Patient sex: M
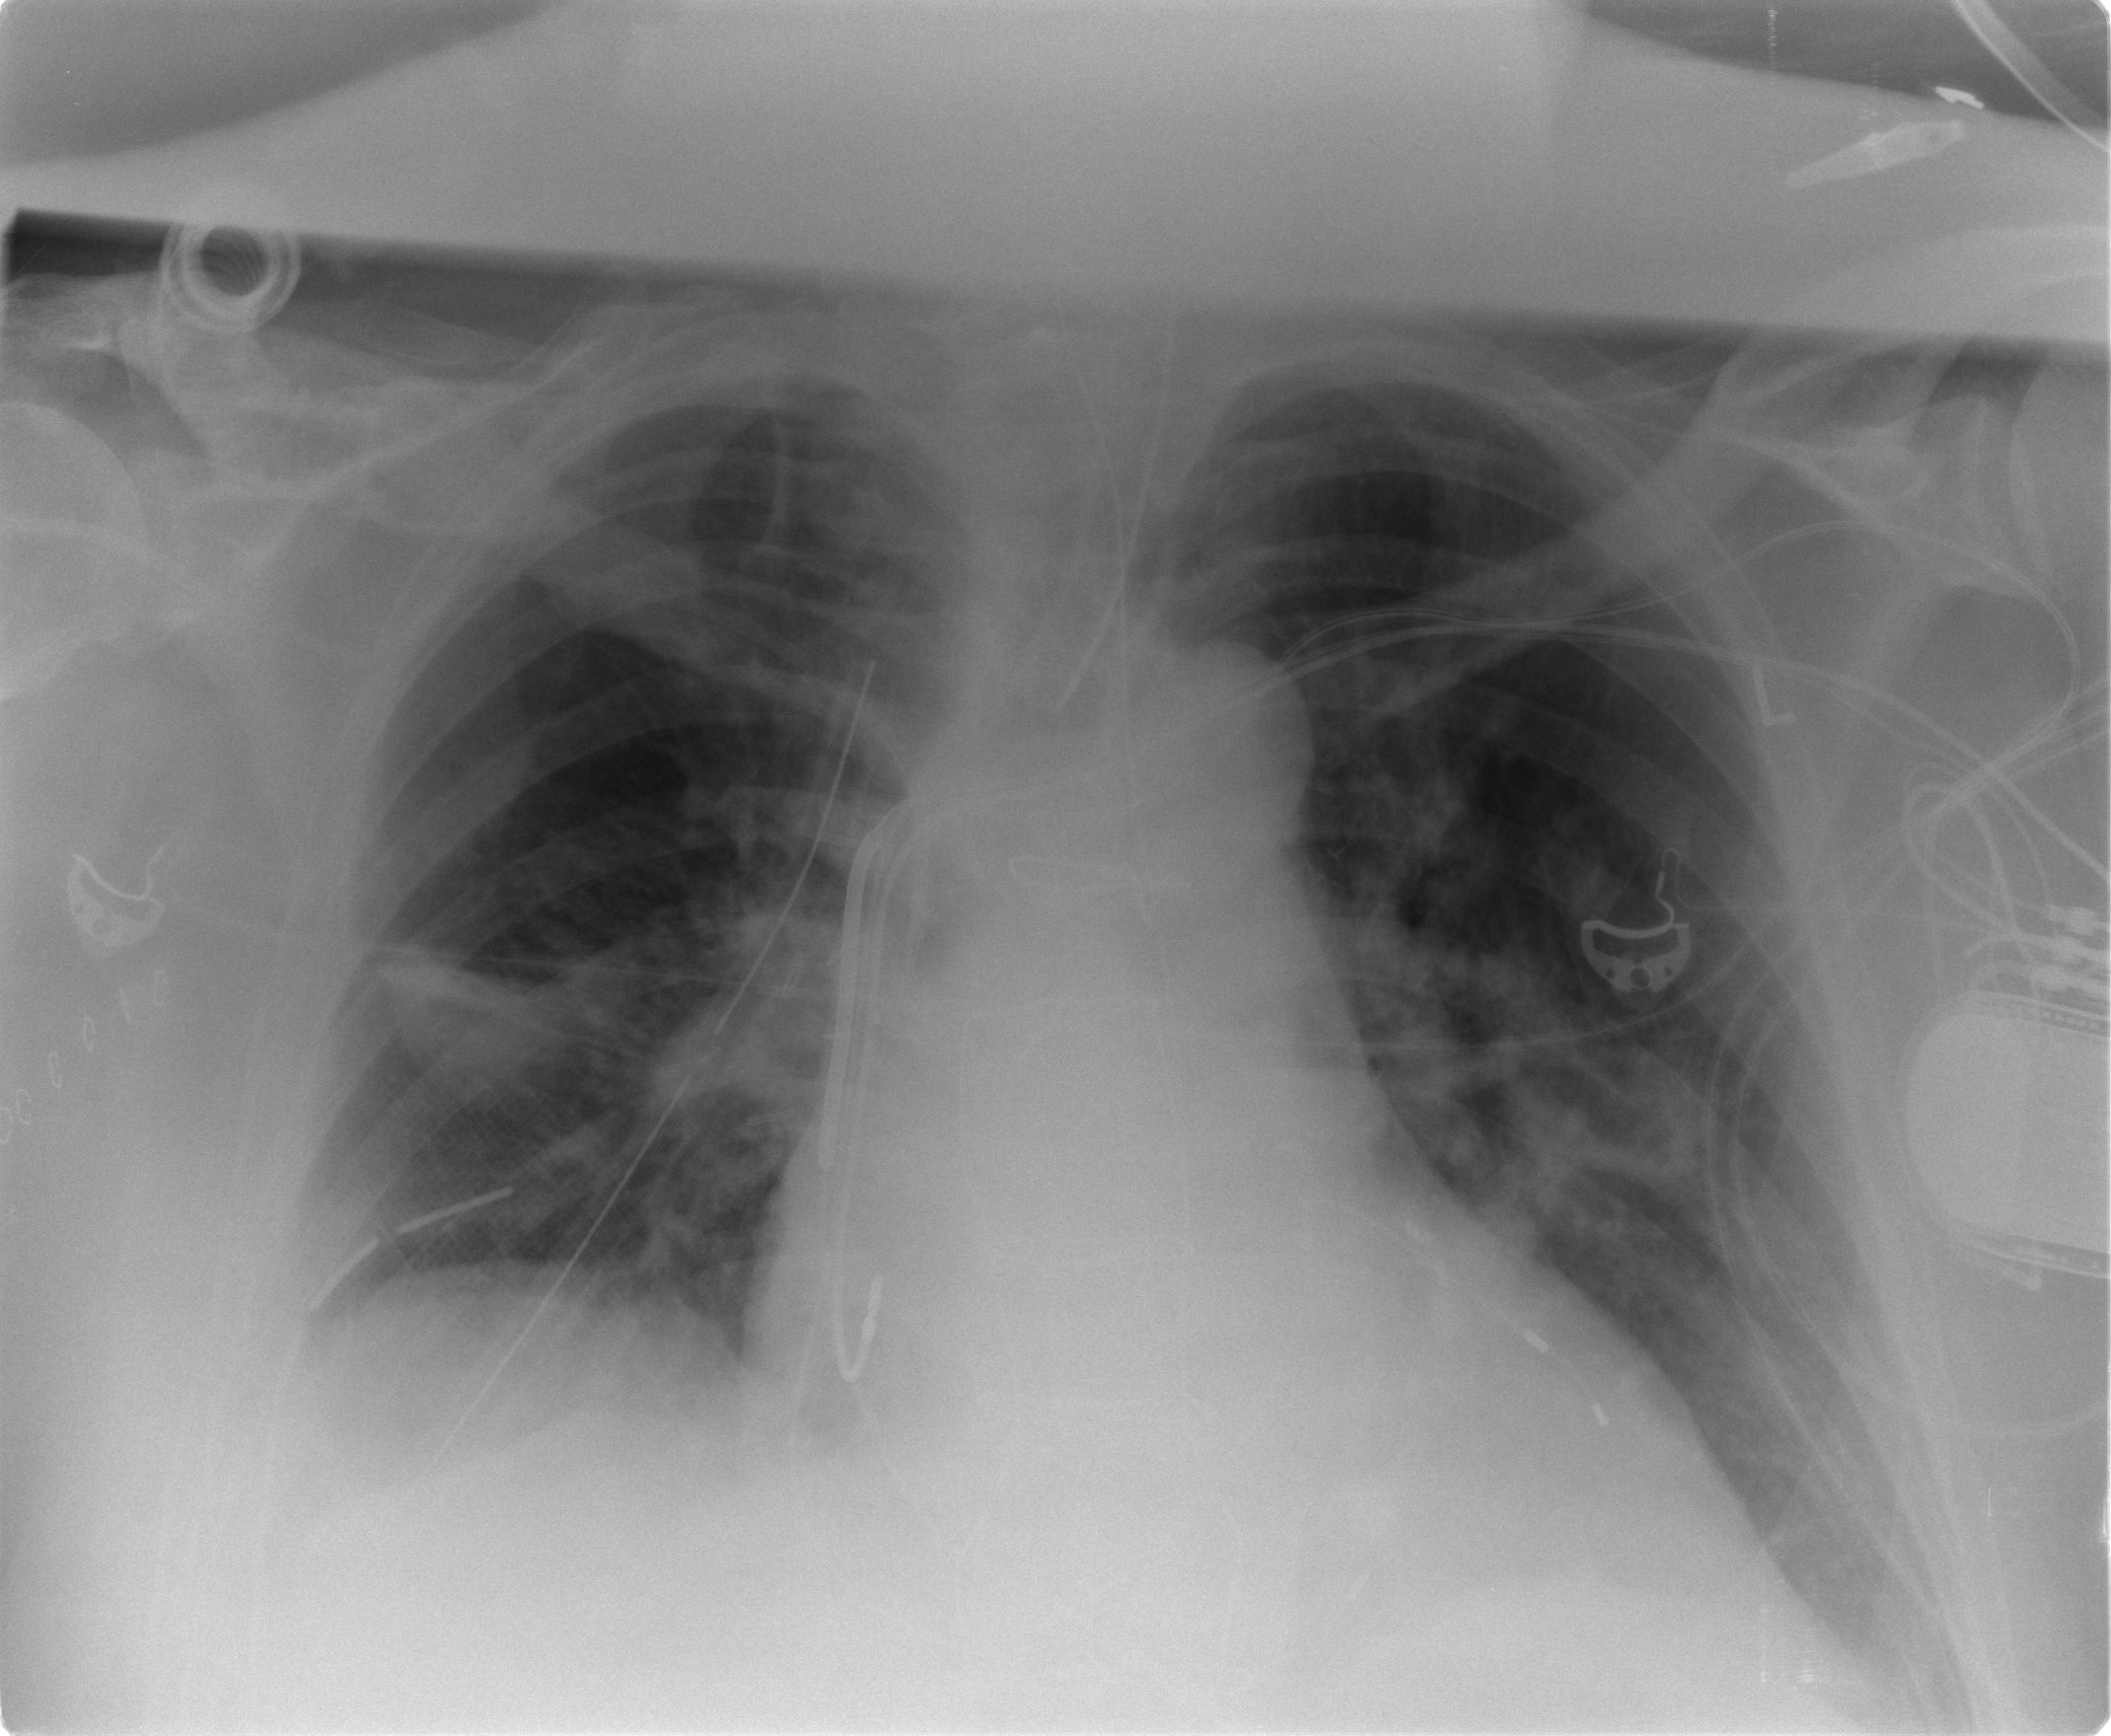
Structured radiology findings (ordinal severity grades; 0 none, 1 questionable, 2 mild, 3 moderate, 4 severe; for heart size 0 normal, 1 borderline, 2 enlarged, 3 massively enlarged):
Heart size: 2
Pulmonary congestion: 2
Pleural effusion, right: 2
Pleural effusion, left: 0
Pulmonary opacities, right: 0
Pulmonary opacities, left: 0
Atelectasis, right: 2
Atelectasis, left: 1